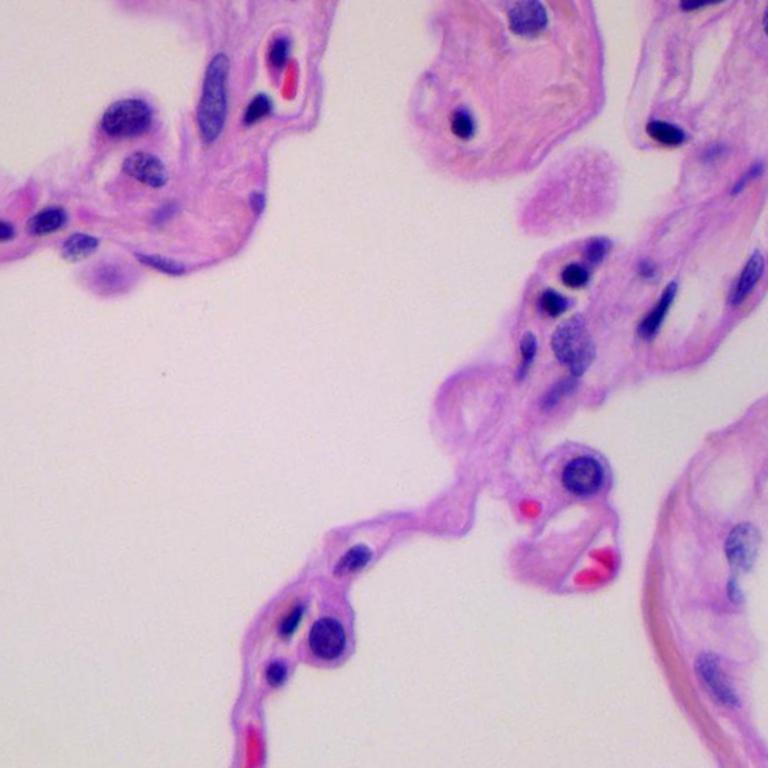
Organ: lung
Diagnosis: benign